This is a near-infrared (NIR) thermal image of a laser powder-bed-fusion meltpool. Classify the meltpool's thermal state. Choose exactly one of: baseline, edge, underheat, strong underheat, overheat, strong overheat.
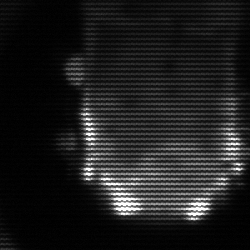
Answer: baseline